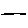
Label: line